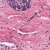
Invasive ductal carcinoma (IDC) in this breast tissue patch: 0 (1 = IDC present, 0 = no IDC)